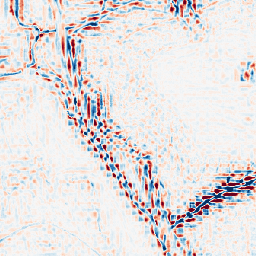
Category: wavelet
Decomposition family: wavelet_reverse_biorthogonal
Decomposition parameters: wavelet: rbio3.5
level: 3
Upsampling method: quadratic
Upsampling parameters: scale: 4
Upsampling scale: 4